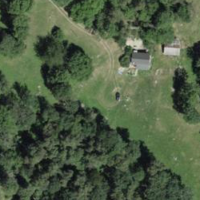
EUNIS habitat code: 52
Species observed at this site:
Salvia glutinosa